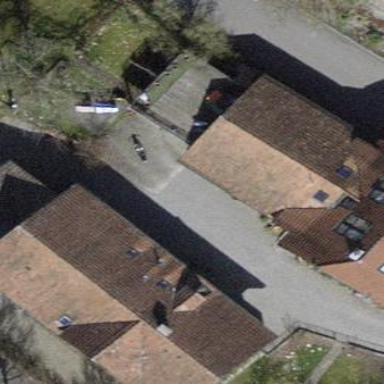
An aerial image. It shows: Shed.